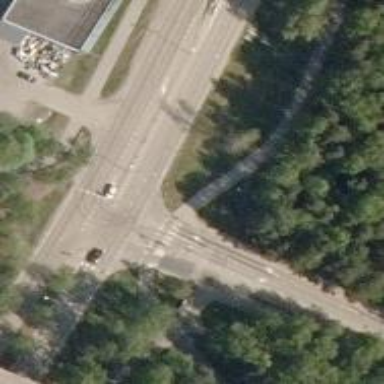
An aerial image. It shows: Uncontrolled crossing with central island on the road.